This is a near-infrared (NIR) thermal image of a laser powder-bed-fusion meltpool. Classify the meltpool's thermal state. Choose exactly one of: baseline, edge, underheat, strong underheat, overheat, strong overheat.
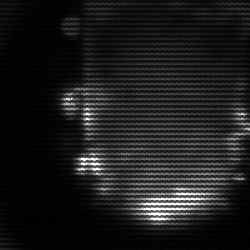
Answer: baseline